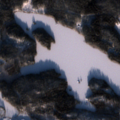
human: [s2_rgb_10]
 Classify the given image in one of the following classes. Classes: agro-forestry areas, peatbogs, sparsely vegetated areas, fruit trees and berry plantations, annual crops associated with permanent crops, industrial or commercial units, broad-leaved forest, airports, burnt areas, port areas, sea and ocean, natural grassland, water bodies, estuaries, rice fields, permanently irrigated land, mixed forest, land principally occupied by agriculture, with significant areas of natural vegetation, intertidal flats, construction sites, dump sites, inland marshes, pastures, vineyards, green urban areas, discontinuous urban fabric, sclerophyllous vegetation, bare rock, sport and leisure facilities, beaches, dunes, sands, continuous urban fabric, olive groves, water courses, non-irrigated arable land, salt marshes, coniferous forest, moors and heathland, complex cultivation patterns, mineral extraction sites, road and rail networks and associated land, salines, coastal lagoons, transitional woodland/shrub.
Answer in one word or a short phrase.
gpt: coniferous forest, mixed forest, transitional woodland/shrub, water bodies